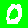
Digit: 0